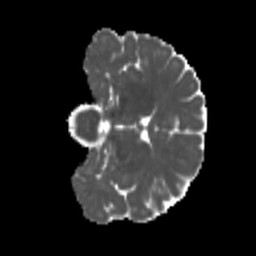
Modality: MD
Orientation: coronal
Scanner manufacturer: siemens
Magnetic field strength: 3 T
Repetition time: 4 s
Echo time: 0.0594 s